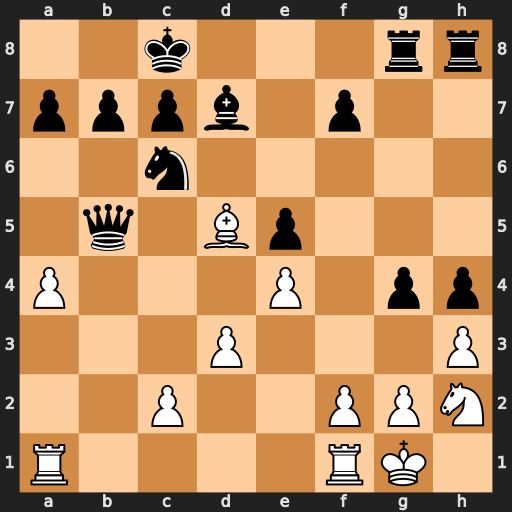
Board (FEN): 2k3rr/pppb1p2/2n5/1q1Bp3/P3P1pp/3P3P/2P2PPN/R4RK1
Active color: w
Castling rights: -
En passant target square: -
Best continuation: axb5 gxh3 bxc6